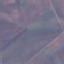
Land use / land cover class: AnnualCrop